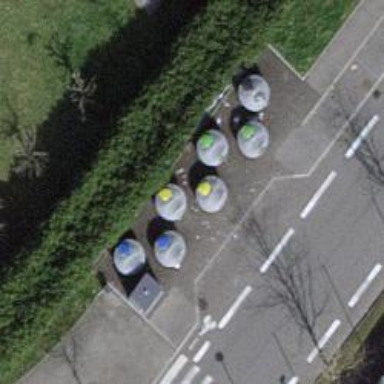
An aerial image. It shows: Recycling container for scrap metal. It is designated as recycling amenity.